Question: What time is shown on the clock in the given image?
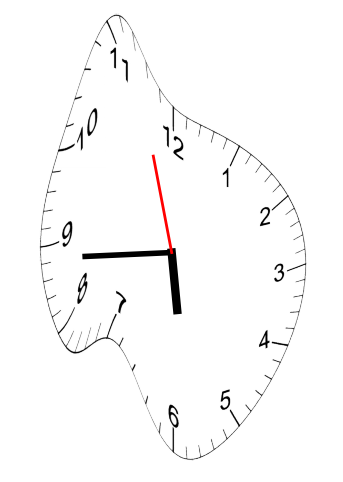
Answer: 05:43:57